Question: How can I to turn vertically the names "fast" and "slow" through 'barplot()' ?
'''
barplot(table(mode))
'''

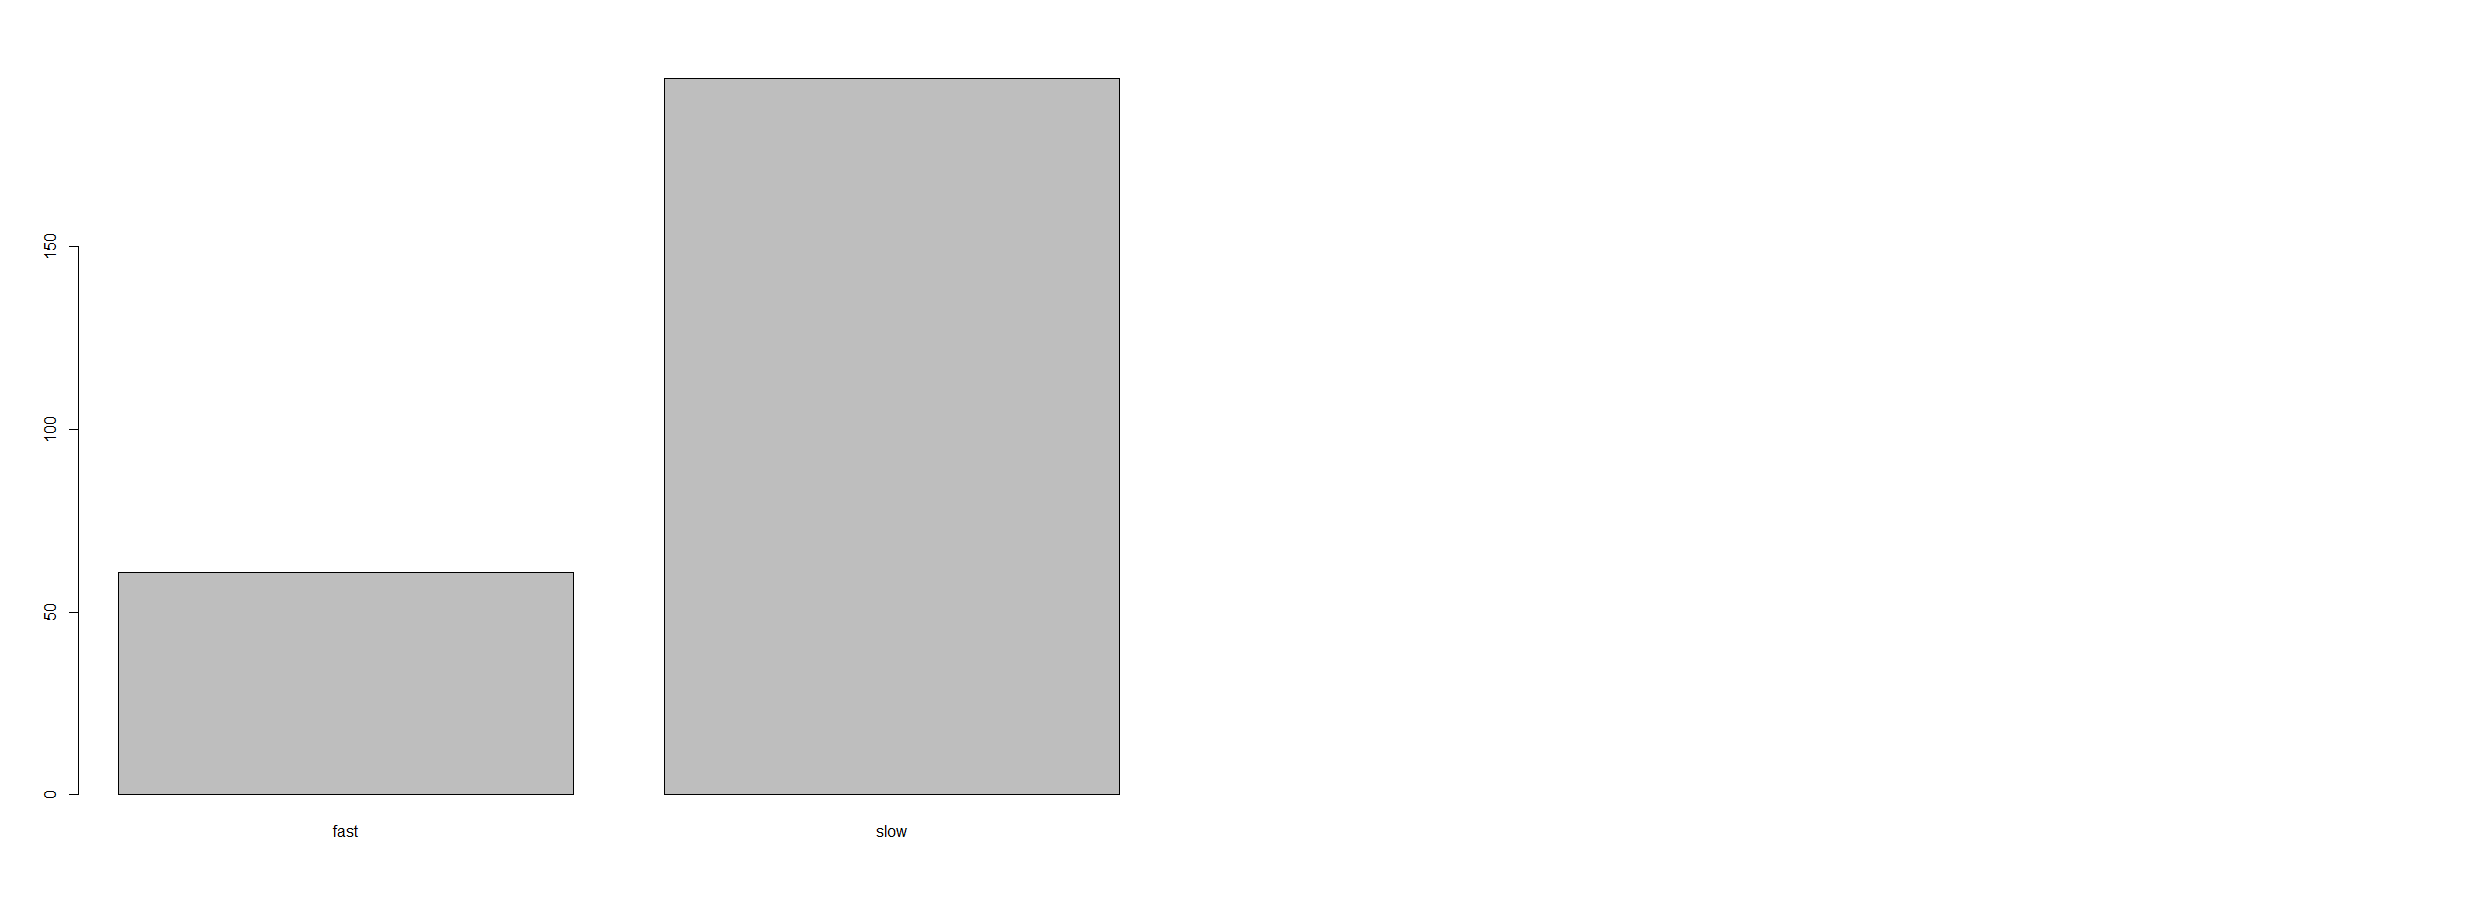
Answer: add the "las" parameter to change the orientation of the labels
'''
barplot(table(mode), las=2)
'''